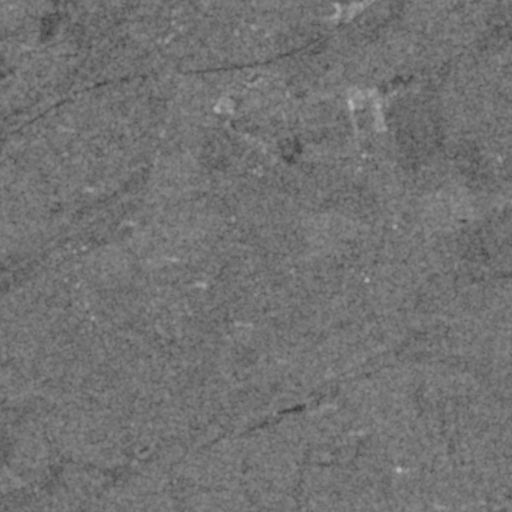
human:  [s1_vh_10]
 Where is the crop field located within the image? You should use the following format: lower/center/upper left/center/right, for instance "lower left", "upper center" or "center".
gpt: The crop field is located in the upper center of the image.
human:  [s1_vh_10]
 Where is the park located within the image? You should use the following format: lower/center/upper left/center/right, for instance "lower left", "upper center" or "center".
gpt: The park is located in the upper center of the image.
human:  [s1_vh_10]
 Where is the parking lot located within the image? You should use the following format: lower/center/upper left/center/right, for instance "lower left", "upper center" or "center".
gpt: The parking lot is located in the upper center of the image.
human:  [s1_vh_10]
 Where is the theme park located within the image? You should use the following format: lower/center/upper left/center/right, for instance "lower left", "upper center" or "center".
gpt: The theme park is located in the upper center of the image.
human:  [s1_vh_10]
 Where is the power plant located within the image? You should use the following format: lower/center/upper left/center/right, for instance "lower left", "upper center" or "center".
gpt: There is no power plant in the image.

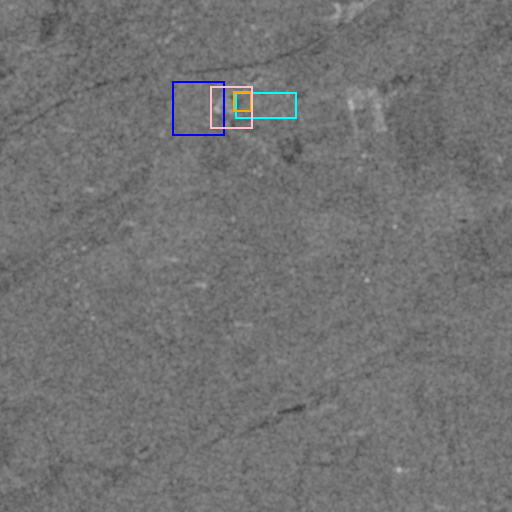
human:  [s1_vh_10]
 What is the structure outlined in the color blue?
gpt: The structure outlined in blue is a crop field.
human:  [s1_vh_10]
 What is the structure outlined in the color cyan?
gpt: The structure outlined in cyan is a park.
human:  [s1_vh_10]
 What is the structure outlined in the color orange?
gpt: The structure outlined in orange is a parking lot.
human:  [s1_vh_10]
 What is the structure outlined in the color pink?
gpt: The structure outlined in pink is a theme park.
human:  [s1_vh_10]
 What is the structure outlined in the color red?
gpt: There is no red outline.